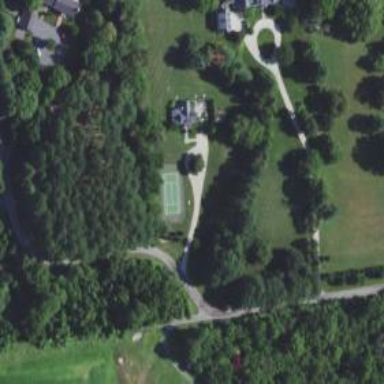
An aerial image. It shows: Driveway leading to service road.